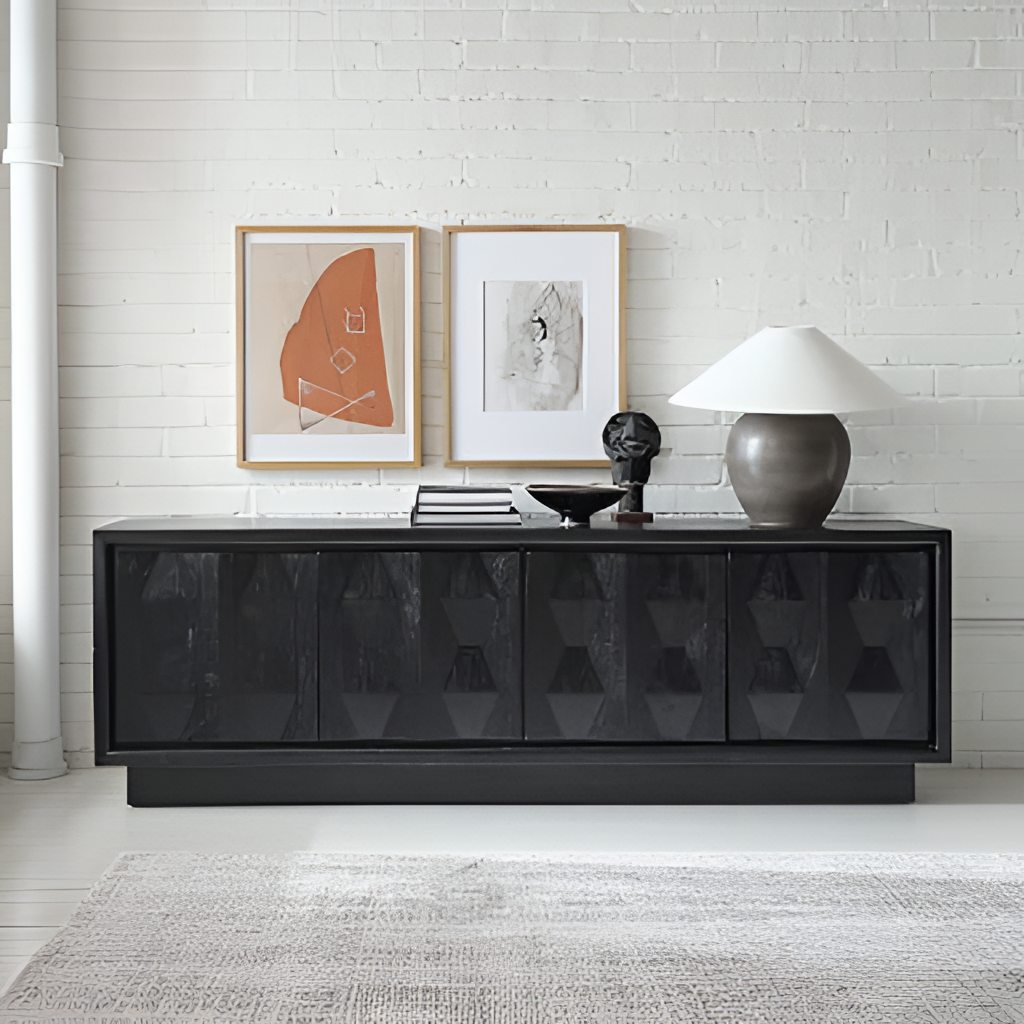
wood console, living room, modern, white brick wallpaper, with solid pattern, wood flooring, with plank pattern